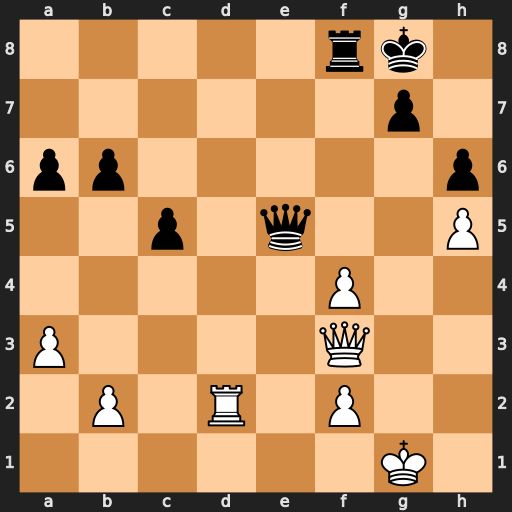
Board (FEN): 5rk1/6p1/pp5p/2p1q2P/5P2/P4Q2/1P1R1P2/6K1
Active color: w
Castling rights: -
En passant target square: -
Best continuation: Qb3+ c4 Qxc4+